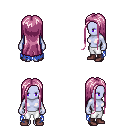
a pixel art fantasy rpg character, female body template, dark elf, purple skin, blue tattered cape, white pants, pink extra-long hairstyle, maroon shoes, four views (front, back, left, right), 2x2 character sprite sheet, small pixel art, hard edges, no anti-aliasing